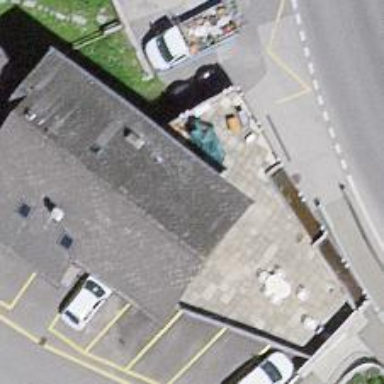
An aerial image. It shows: Supermarket.